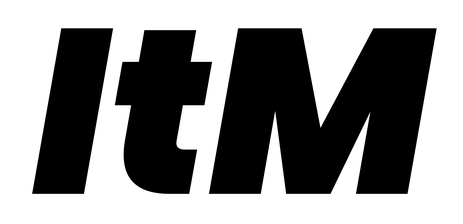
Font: Poppins-BlackItalic